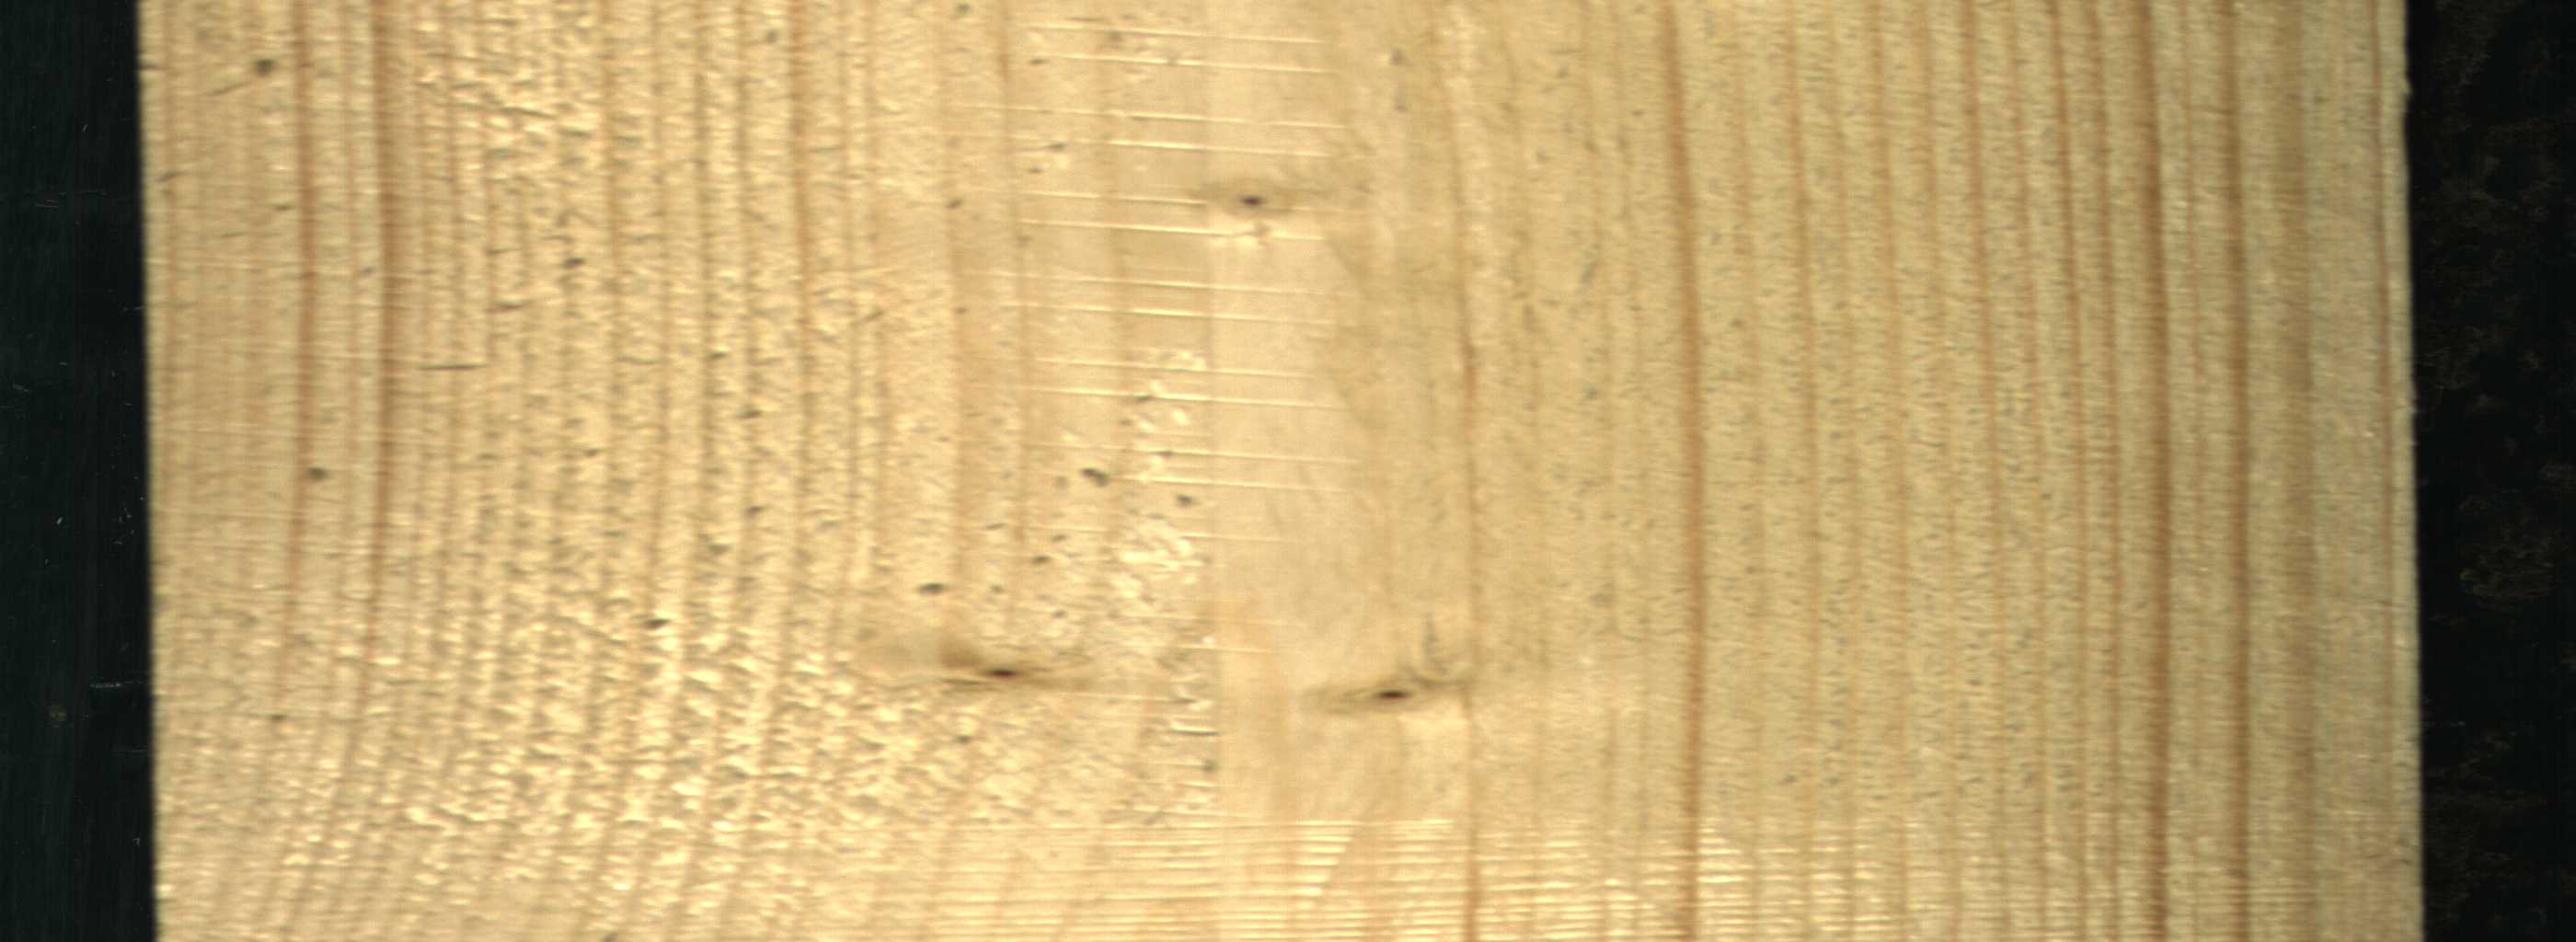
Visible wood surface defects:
Live_Knot
Live_Knot
Live_Knot